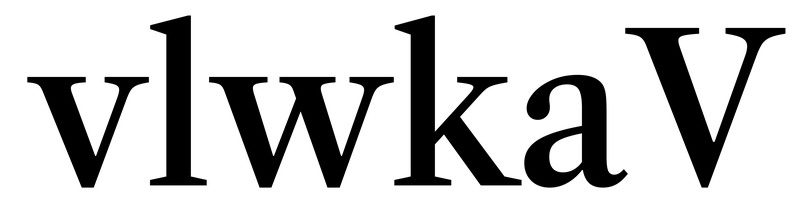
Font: LibreCaslonText_Medium